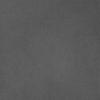
Label: dusty